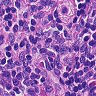
Metastatic tissue present: no